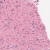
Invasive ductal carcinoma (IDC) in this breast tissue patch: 0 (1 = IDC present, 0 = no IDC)